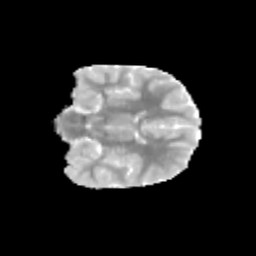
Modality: MD
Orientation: coronal
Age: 10
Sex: female
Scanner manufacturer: siemens
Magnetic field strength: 3 T
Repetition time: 3.8 s
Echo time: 0.07 s